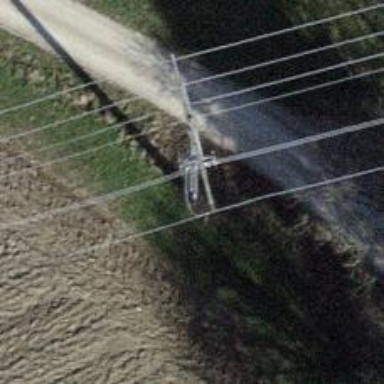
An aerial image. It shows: Power line is depicted.